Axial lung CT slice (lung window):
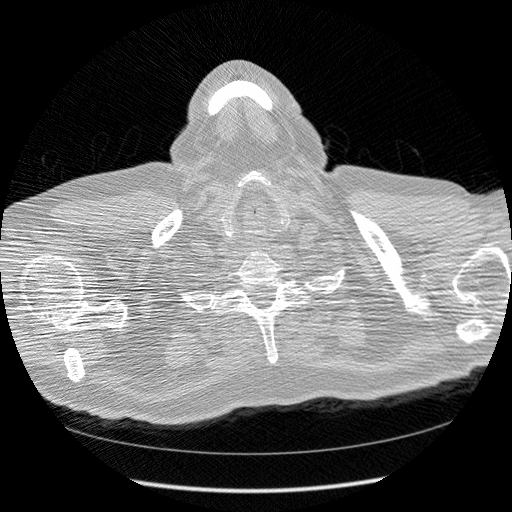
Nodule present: no